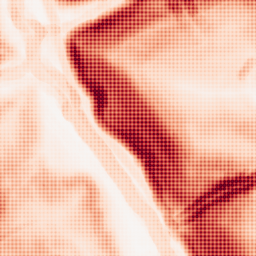
Category: morphological
Decomposition family: morphological_gradient
Decomposition parameters: size: 7
shape: disk
Upsampling method: sinc_hamming
Upsampling parameters: scale: 8
kernel_size: 8
Upsampling scale: 8